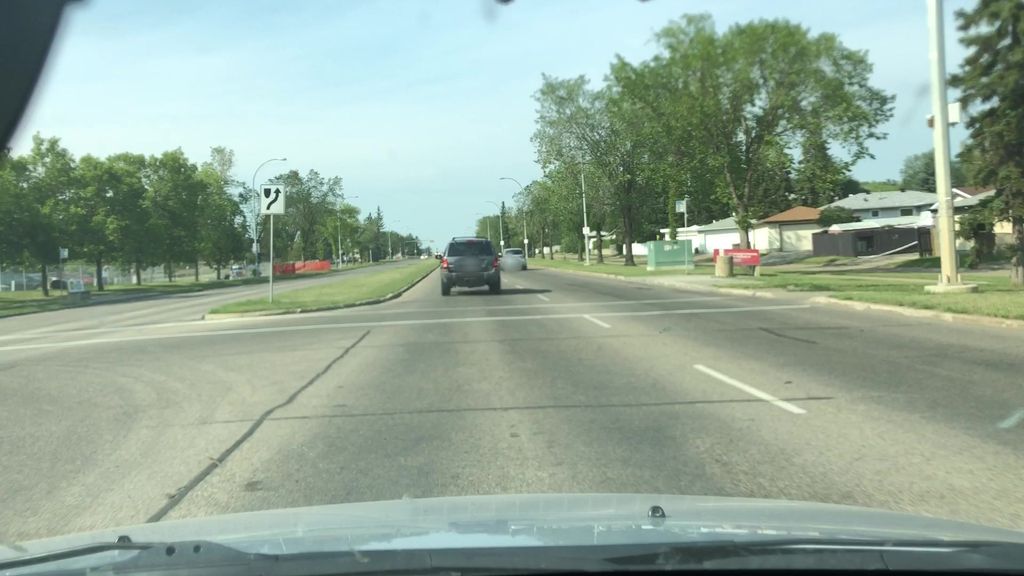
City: edmonton